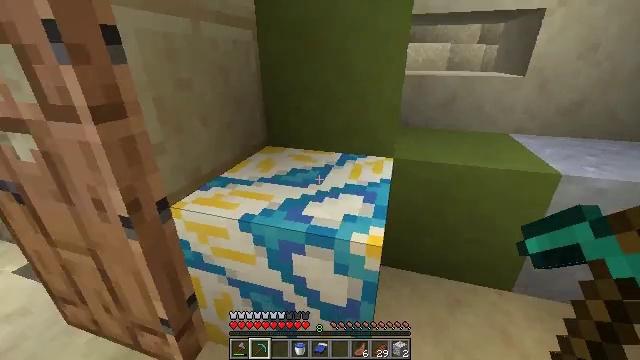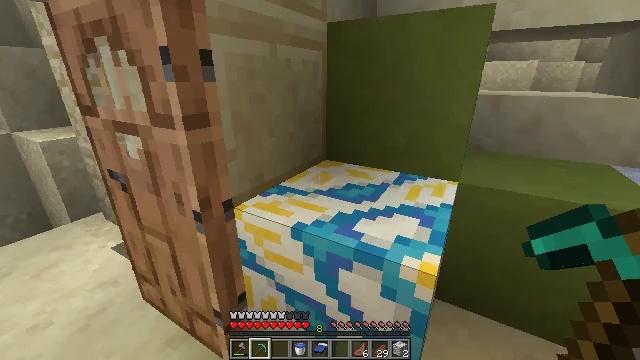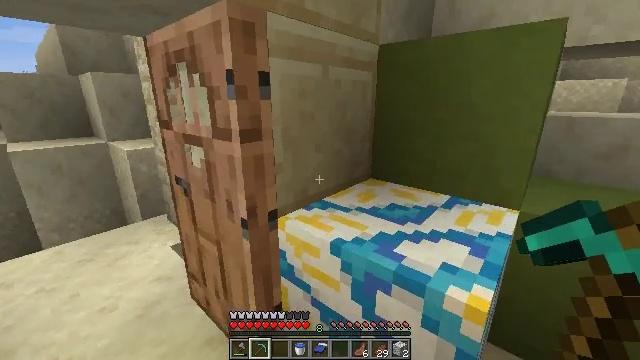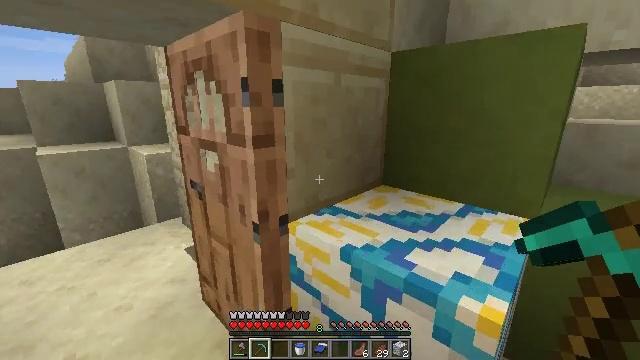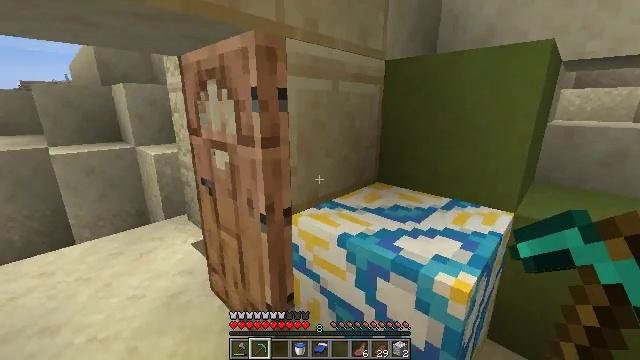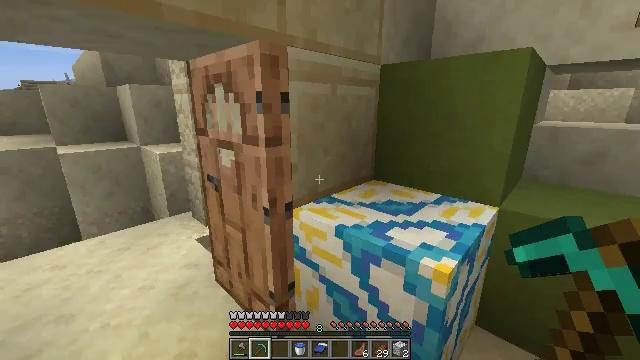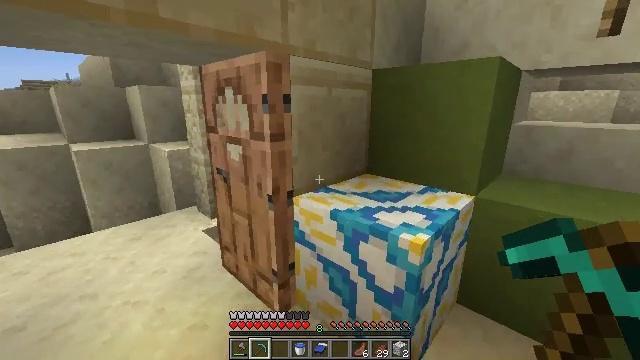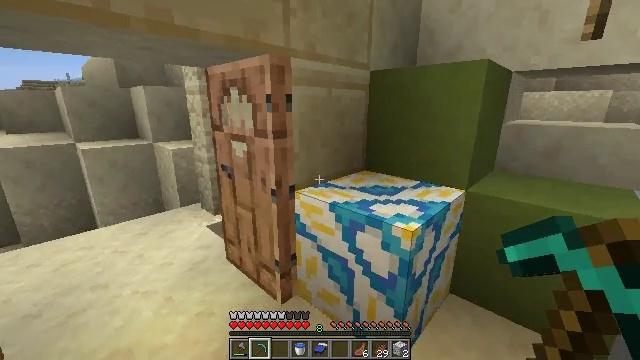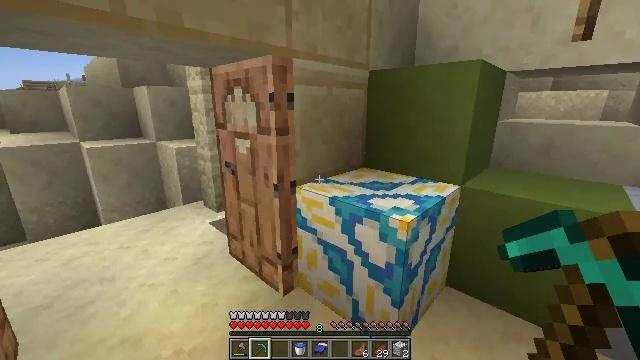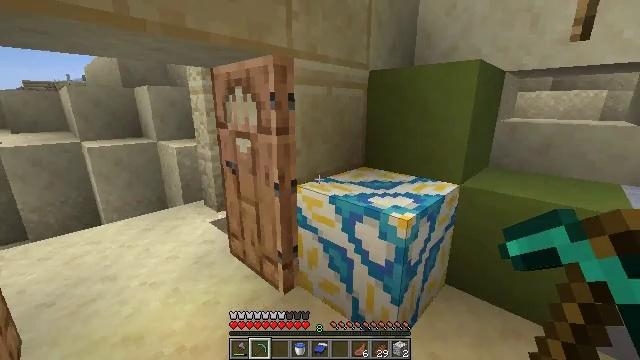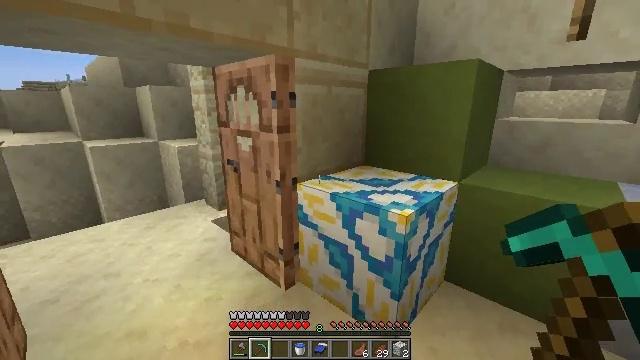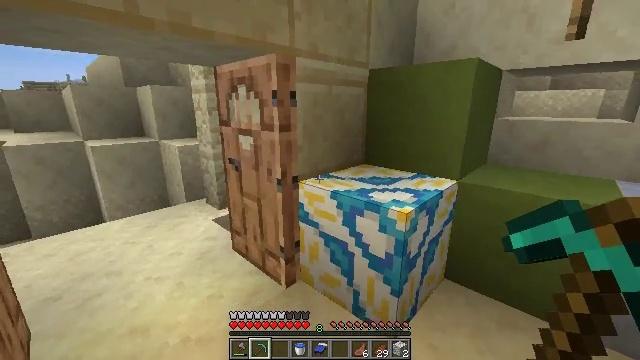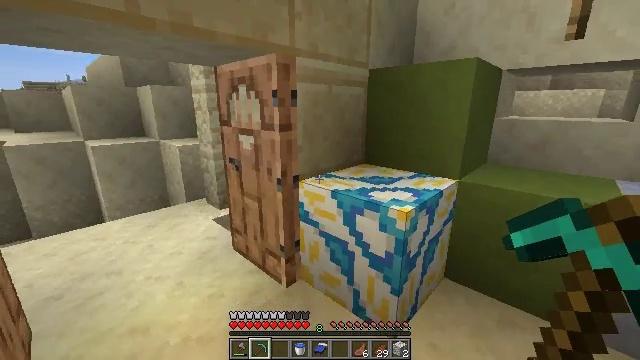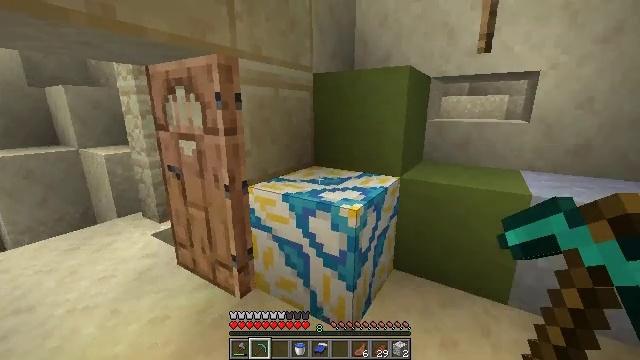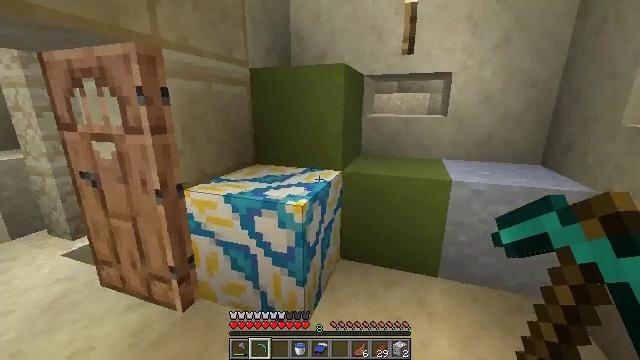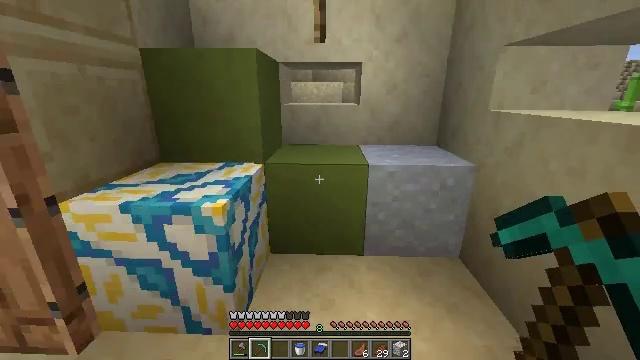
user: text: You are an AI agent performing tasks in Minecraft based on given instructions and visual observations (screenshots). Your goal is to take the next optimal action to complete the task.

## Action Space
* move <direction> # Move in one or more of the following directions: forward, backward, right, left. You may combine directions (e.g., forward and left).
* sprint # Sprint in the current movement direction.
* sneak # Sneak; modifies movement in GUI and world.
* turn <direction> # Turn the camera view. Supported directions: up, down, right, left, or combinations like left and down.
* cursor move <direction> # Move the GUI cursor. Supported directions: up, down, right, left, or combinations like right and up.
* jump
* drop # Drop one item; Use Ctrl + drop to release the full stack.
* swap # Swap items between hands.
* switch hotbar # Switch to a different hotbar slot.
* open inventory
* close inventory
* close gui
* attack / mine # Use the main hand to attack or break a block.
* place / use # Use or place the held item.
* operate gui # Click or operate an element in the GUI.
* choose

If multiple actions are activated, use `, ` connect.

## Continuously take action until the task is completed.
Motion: motion action
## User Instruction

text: Remove the jungle door from its frame.
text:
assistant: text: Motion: turn left and up
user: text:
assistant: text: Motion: turn left and up
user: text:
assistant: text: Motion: move back, turn left and up
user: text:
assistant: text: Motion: move back
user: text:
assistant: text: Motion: move back
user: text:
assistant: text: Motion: move back
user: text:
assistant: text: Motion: no_op
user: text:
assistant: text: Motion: no_op
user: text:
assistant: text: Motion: no_op
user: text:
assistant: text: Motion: no_op
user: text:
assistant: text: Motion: no_op
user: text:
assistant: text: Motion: no_op
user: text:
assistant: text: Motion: turn right
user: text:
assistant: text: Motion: turn right
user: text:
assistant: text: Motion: move forward, turn right and down
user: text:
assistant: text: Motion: move forward, turn right and down
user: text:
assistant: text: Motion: move forward
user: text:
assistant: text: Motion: move forward, turn down
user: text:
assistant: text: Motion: move forward, turn left and down
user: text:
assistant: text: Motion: move right, turn left
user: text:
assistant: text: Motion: move right, turn left
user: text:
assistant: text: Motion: turn left
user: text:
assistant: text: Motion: turn left and down
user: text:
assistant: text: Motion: turn left and down
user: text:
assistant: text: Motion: turn left
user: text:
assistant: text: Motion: turn left and up
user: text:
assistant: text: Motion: turn left and up
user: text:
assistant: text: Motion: turn left and up
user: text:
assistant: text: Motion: turn left
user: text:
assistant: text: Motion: turn left